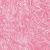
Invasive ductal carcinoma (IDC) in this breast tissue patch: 0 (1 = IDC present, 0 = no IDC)